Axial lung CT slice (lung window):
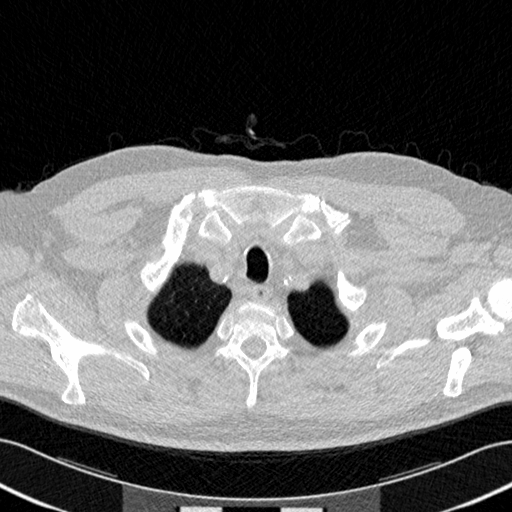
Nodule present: no